Field crop: maize
Growth stage: 1
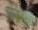
Species: datura